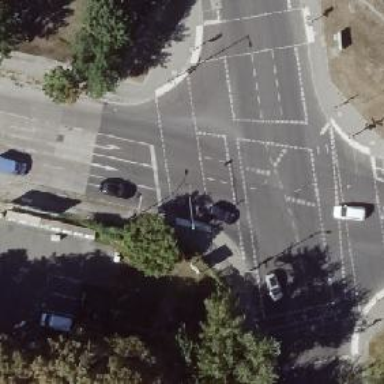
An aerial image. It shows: Asphalt cycleway.